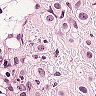
Metastatic tissue present: yes